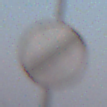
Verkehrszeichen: EndeSaemtlicherBegrenzungen
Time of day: SunriseSunset
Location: Outdoor (Nature)
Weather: Clear
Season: NotSpecified
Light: Natural